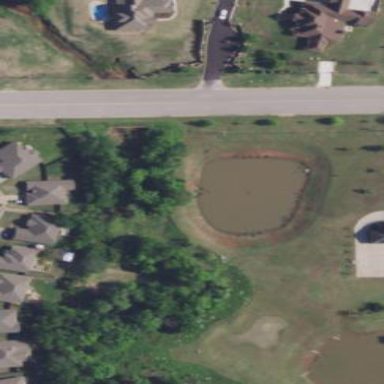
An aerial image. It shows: Pond surrounded by natural water.